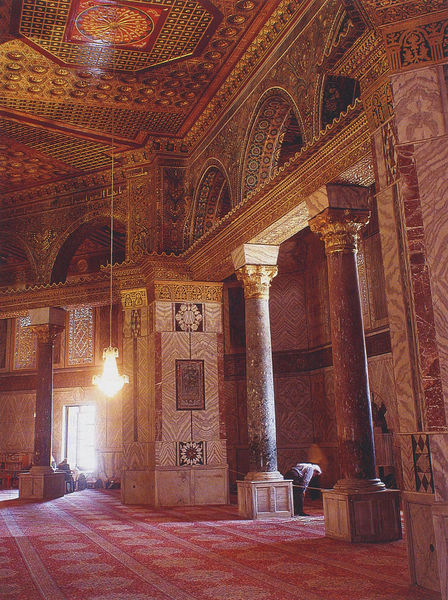
Titel: Felsendom, Innenansicht
Institution: Jerusalem
Schlagwörter: lampe, marmor, raum, schmuck, säule, säulen, rot, muster, architektur, innenraum, kirche, boden, gold, decke, bogen, saal, leuchter, stuck, bögen, diwan, moschee, orient, palast, mosaik, beten, architrav, kapitelle, kapitell, fries, harem, maurisch, serail, mauren, mosche